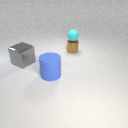
large gray metal cube to the left of small brown metal cylinder